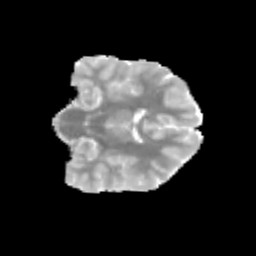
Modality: MD
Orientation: coronal
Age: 13
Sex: male
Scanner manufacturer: siemens
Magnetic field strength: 3 T
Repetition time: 3.8 s
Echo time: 0.07 s